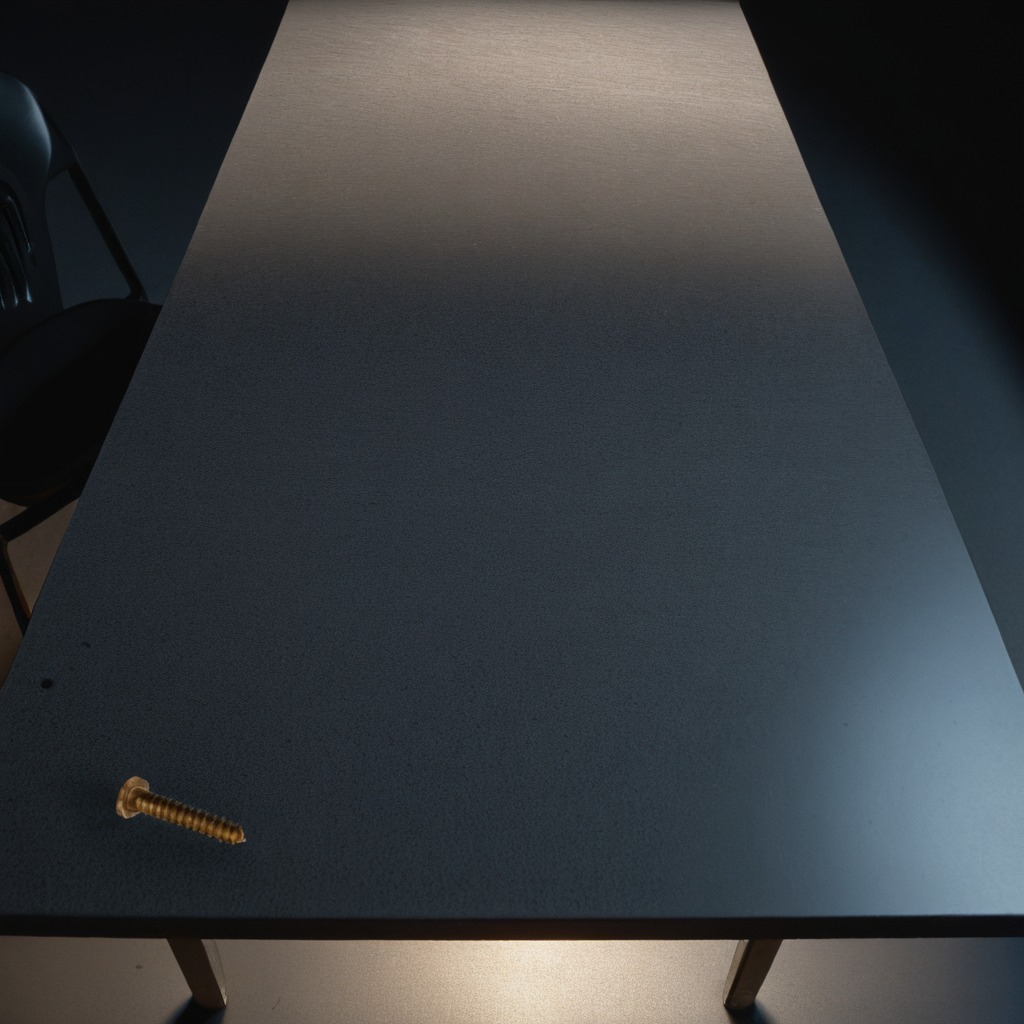
A metal screw is lying on the clean granite table inside a workshop at night.